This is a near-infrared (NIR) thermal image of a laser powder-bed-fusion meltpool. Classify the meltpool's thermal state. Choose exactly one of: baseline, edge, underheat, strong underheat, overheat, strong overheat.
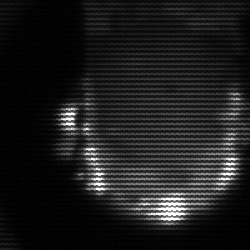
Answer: baseline